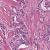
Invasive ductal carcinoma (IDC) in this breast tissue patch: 1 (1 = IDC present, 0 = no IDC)